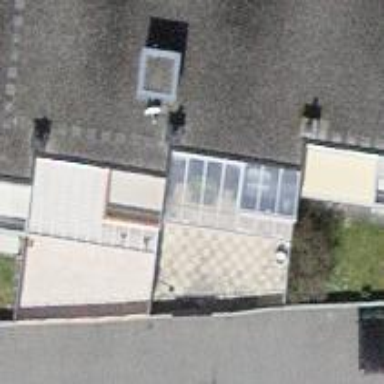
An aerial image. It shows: Flat-roofed terrace building.